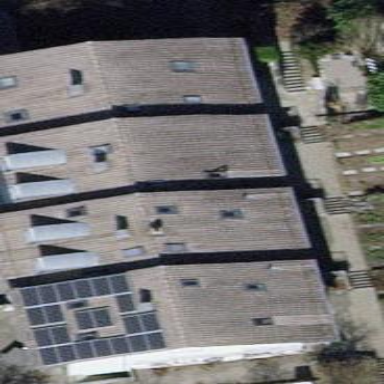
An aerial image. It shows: Building with tile roof.